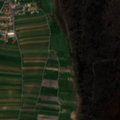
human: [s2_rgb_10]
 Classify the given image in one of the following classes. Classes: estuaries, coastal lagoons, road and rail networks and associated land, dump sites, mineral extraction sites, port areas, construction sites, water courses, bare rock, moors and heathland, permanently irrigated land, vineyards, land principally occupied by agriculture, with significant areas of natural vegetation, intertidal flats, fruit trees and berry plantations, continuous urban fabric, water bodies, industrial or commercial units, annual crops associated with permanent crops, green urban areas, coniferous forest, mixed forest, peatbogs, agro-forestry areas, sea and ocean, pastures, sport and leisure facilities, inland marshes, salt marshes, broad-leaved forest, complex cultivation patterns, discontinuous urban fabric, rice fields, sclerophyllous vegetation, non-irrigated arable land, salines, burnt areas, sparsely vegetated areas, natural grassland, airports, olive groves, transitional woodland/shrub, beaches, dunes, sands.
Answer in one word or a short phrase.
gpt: discontinuous urban fabric, vineyards, complex cultivation patterns, inland marshes